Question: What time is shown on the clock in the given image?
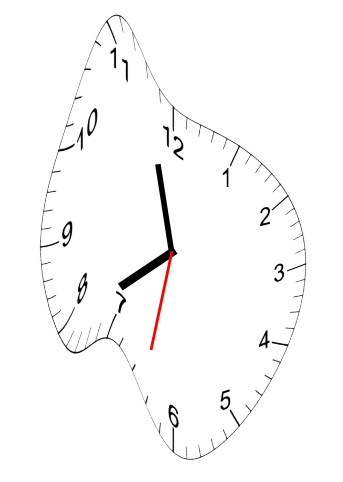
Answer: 07:57:32